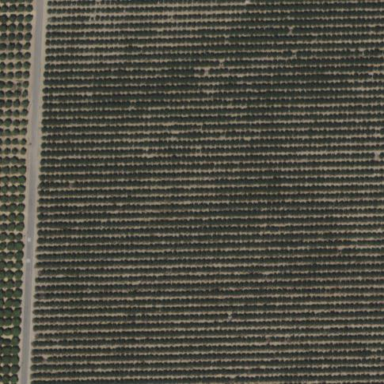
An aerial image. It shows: Orchard.